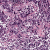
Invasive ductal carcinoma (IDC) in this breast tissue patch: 1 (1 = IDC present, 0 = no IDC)